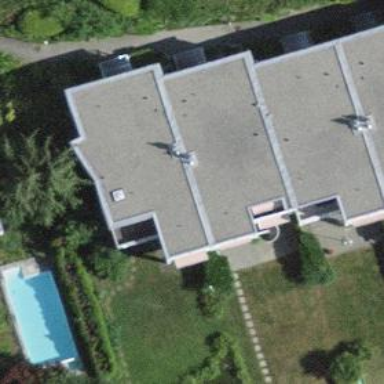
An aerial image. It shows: Terrace building.